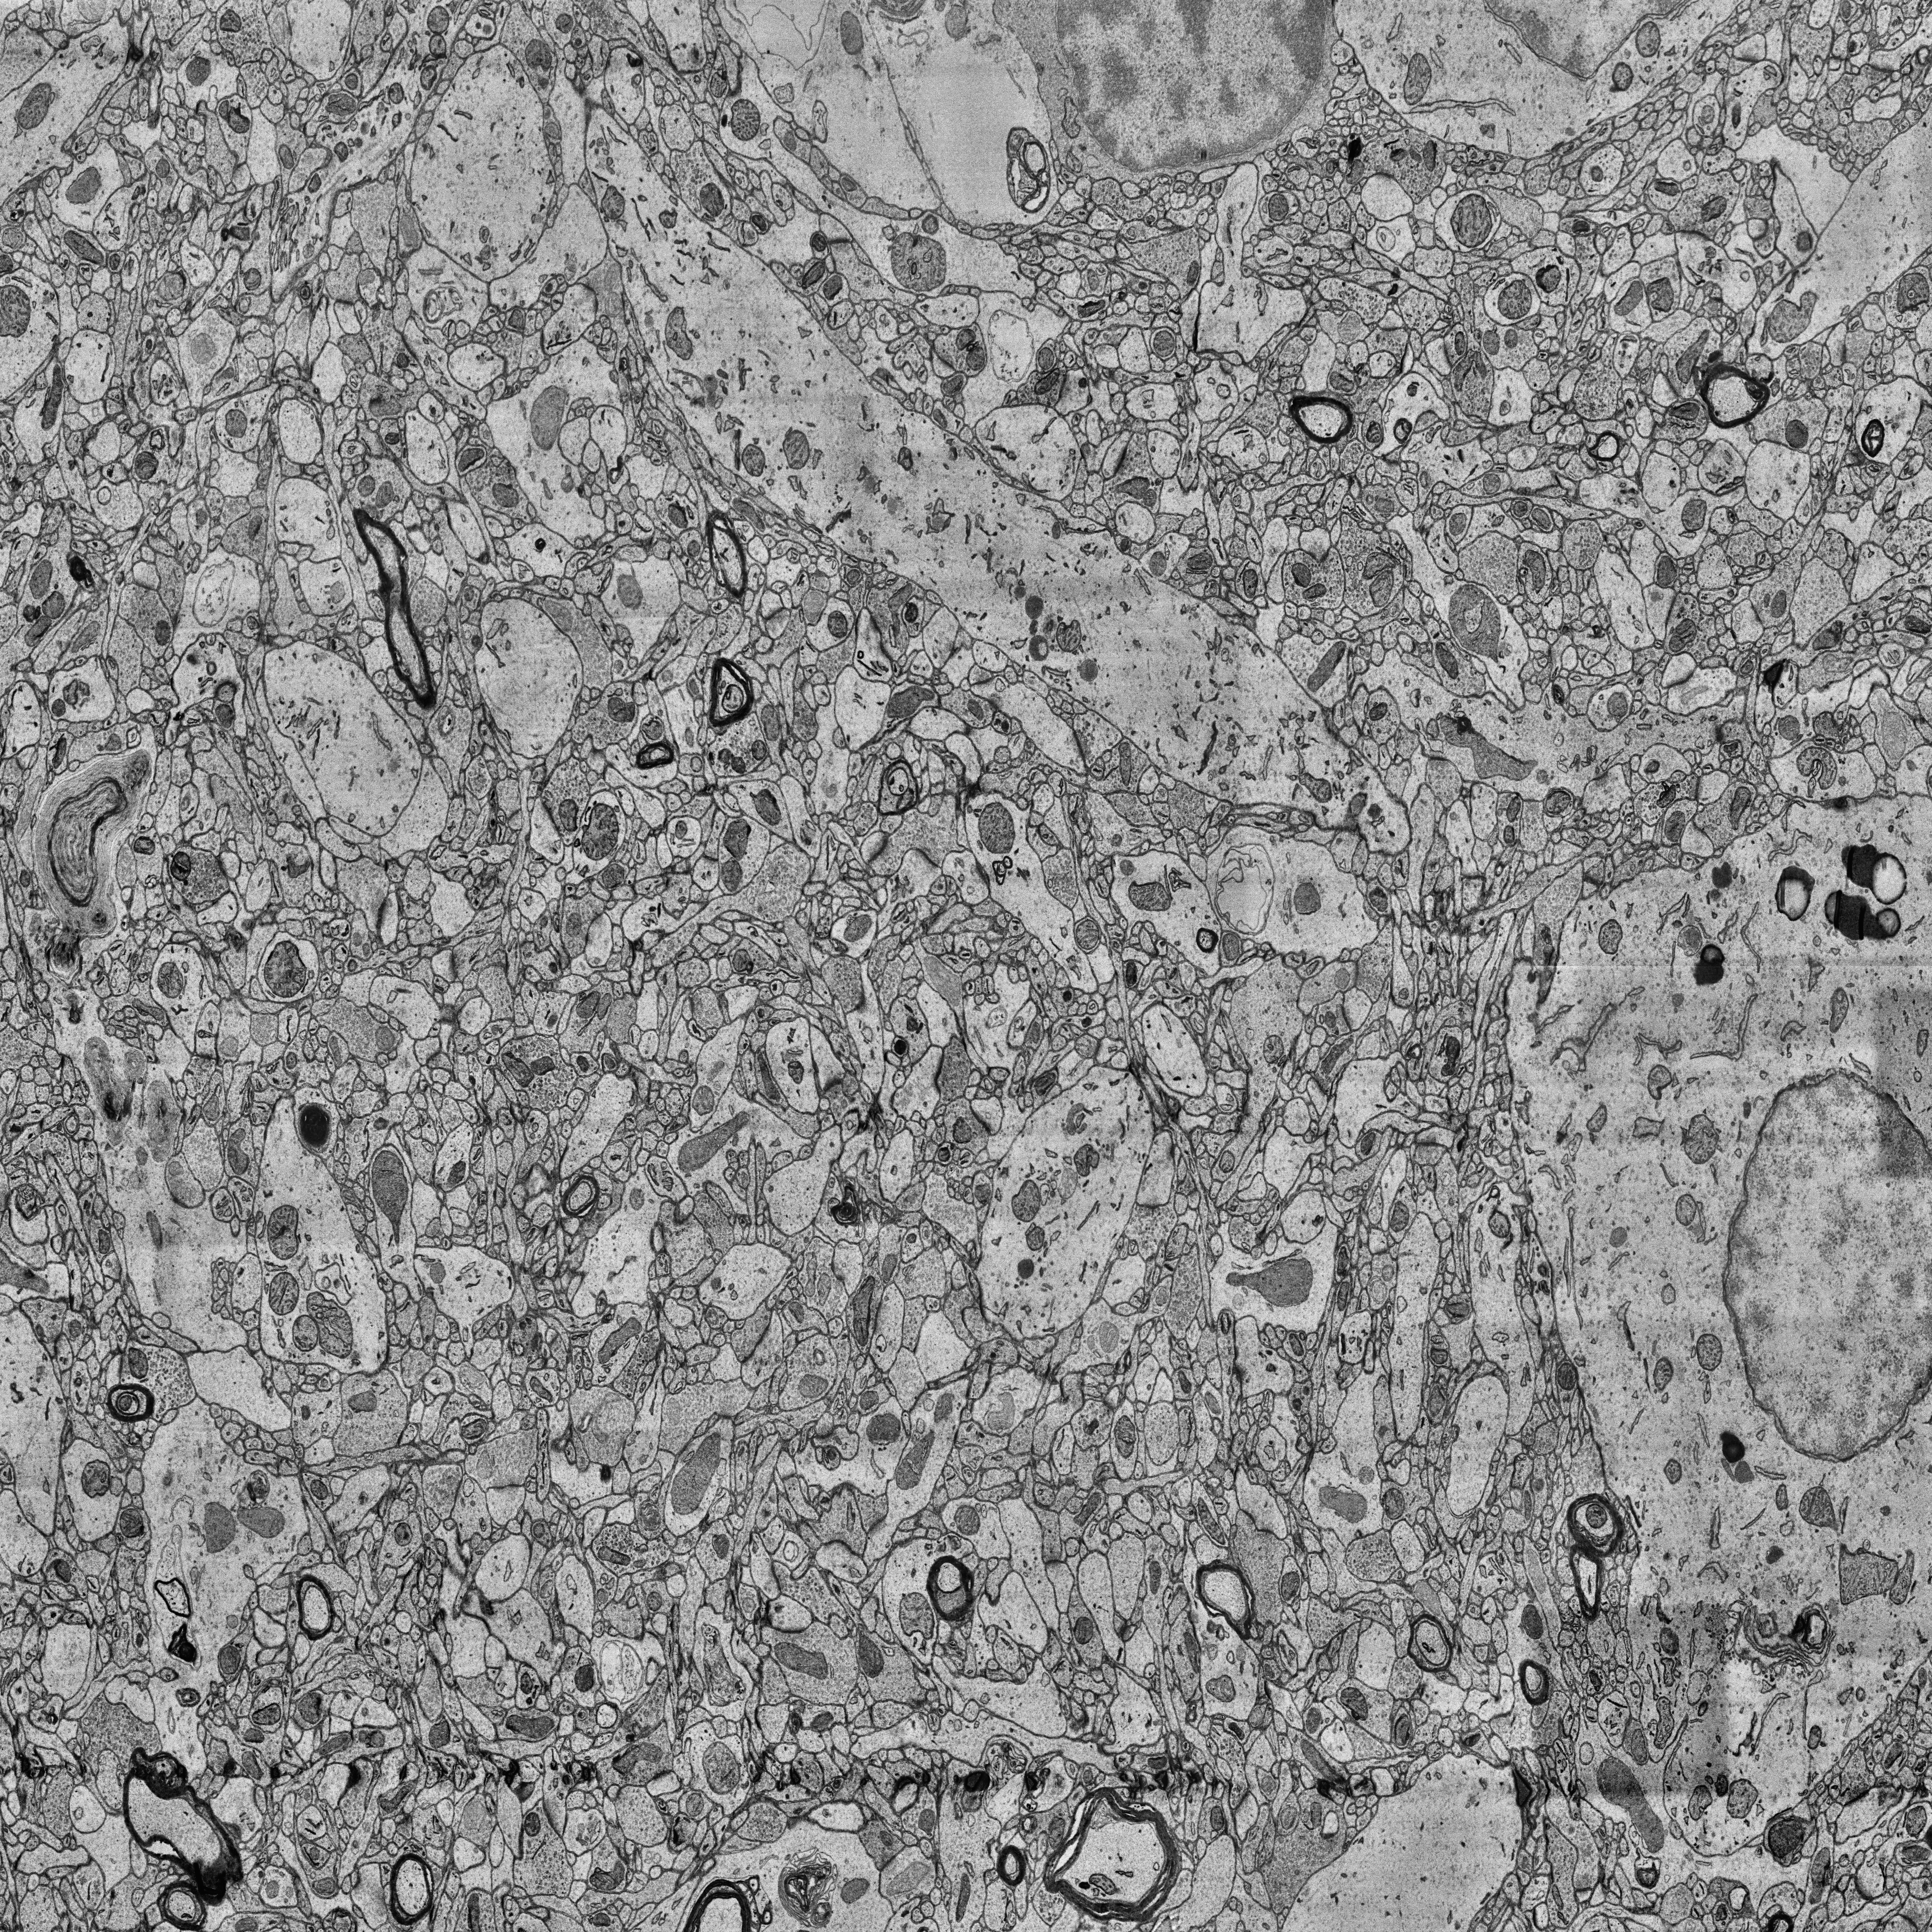
Electron microscopy slice of human cortex tissue
Slice depth (z): 216
Mitochondria instances in slice: 458